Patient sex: M
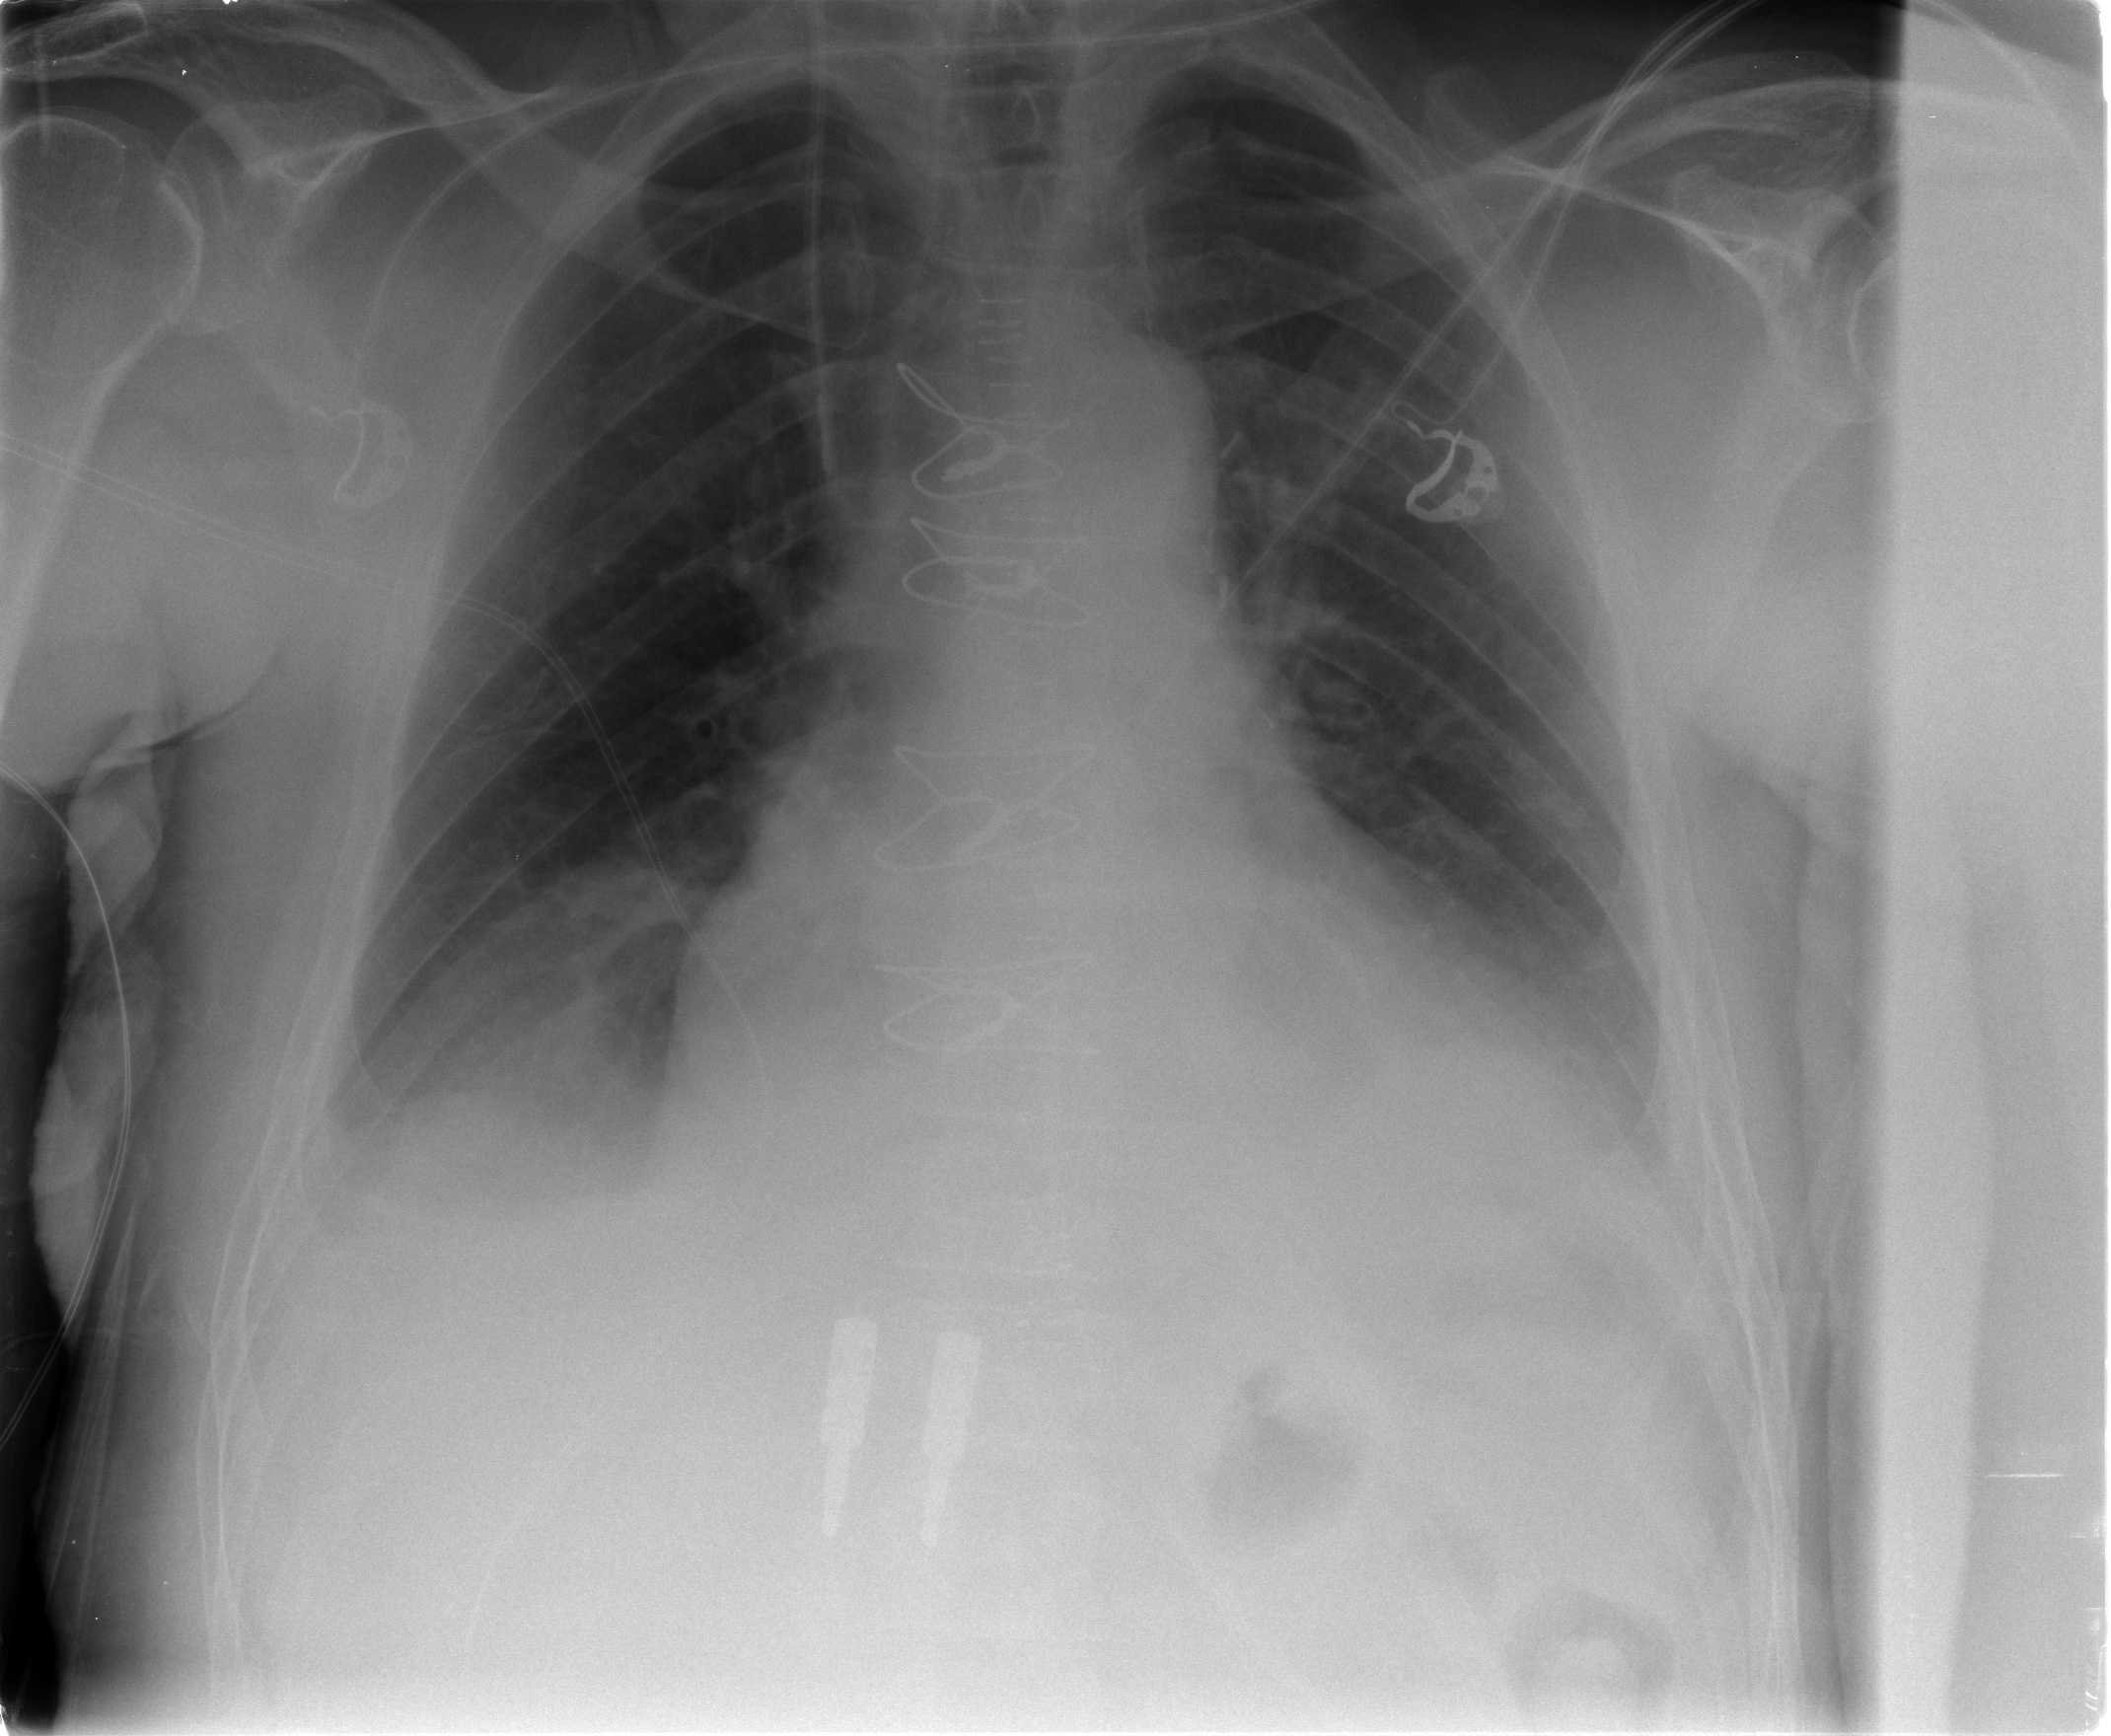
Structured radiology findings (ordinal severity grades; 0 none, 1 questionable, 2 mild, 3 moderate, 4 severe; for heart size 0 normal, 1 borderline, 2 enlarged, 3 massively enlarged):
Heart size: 2
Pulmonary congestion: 0
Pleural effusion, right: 2
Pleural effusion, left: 2
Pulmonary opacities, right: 0
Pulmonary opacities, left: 0
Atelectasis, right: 2
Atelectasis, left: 2